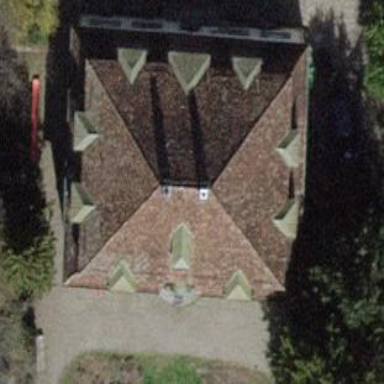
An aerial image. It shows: Building with tiled roof.